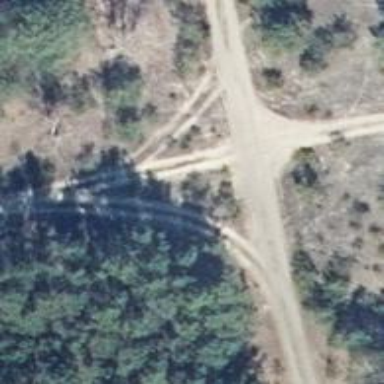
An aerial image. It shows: Sandy track road with grade4 tracktype.